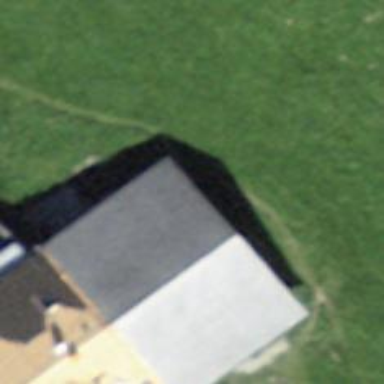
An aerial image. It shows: Barn.